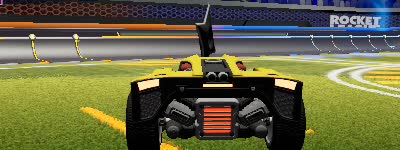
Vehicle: breakout